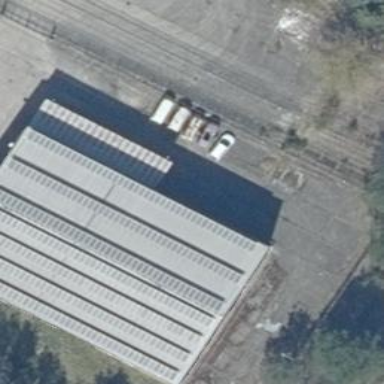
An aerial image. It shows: Industrial building.